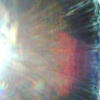
Label: sunburn